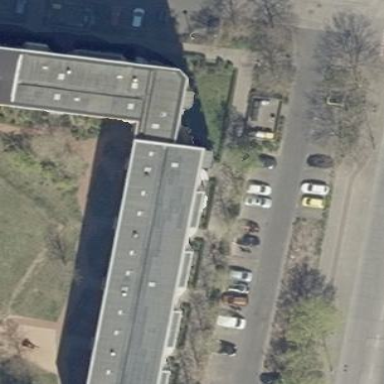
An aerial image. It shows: Building with apartments and flat roof.